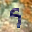
Label: 9